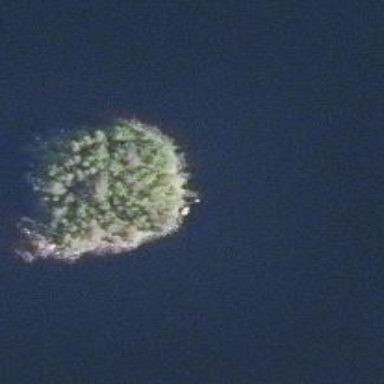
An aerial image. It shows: Islet.